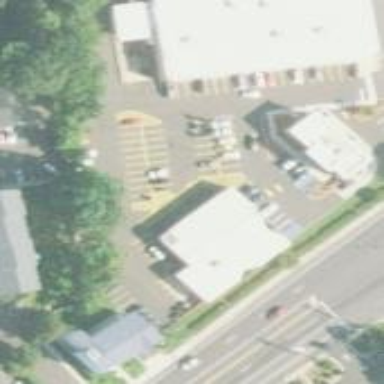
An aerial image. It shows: Parking area.